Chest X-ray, PA view. Patient: 72 years old, sex M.
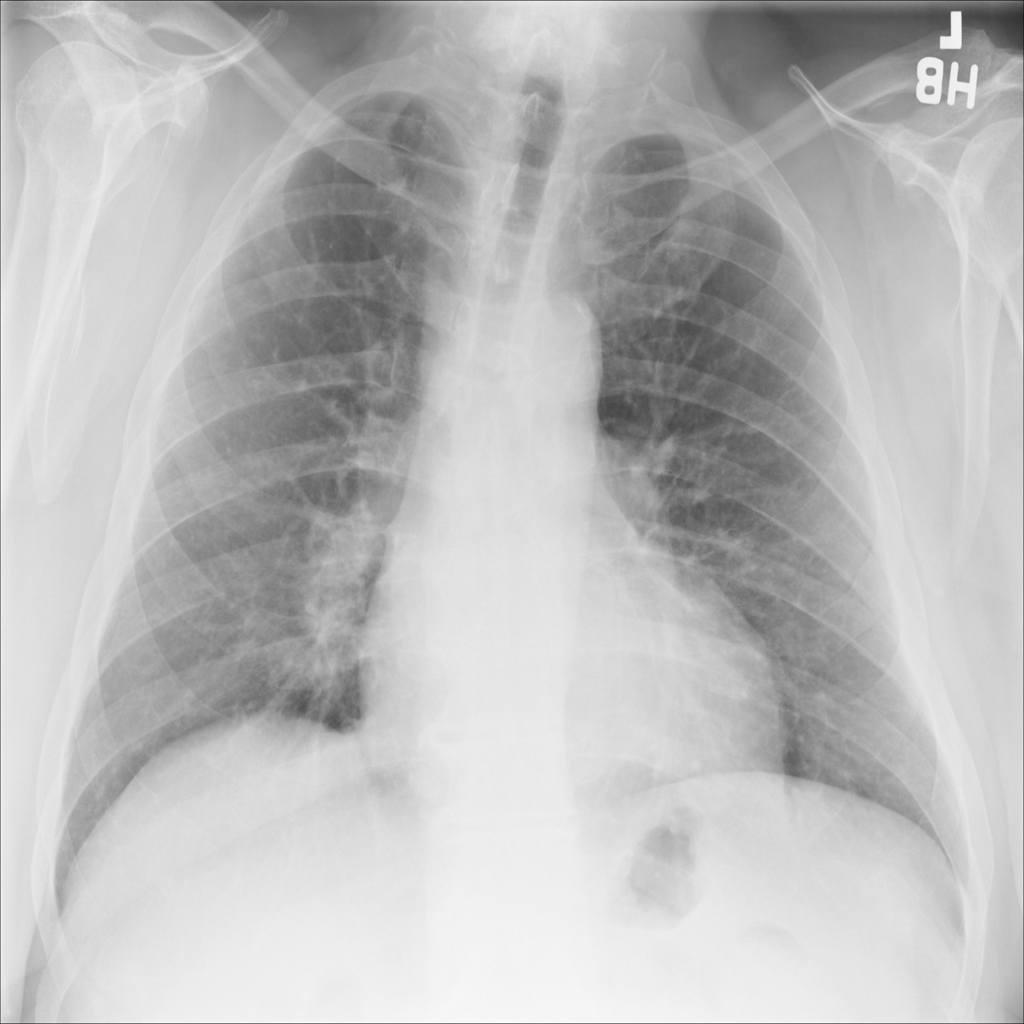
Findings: No Finding